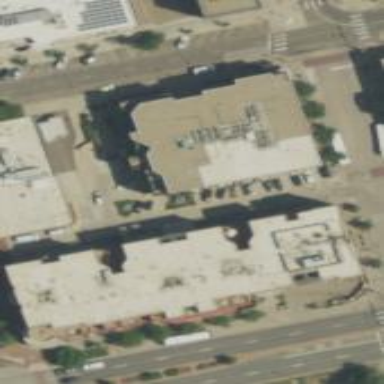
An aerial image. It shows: Bank building.